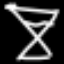
Label: hourglass